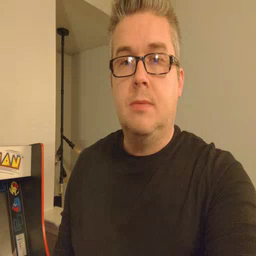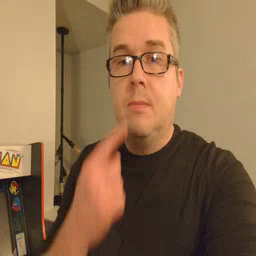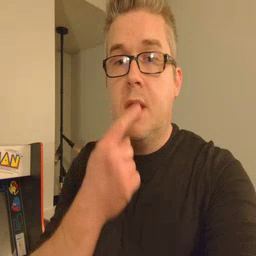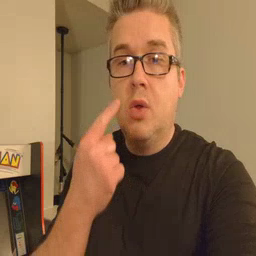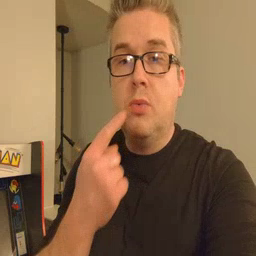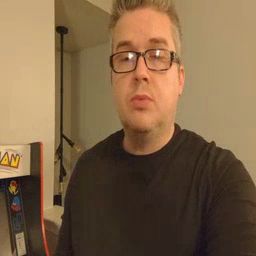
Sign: mouth